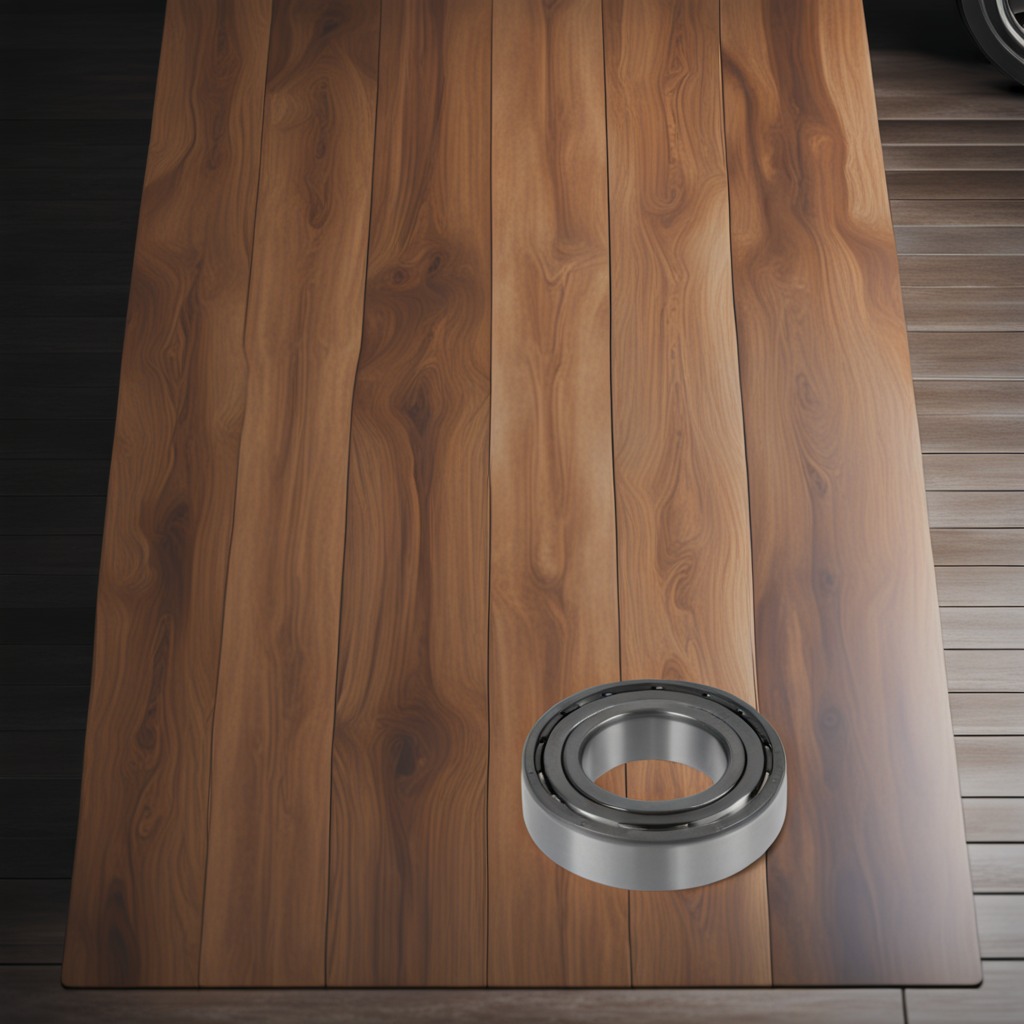
A metal ball bearing is lying on the wooden table in a vintage motorcycle garage.